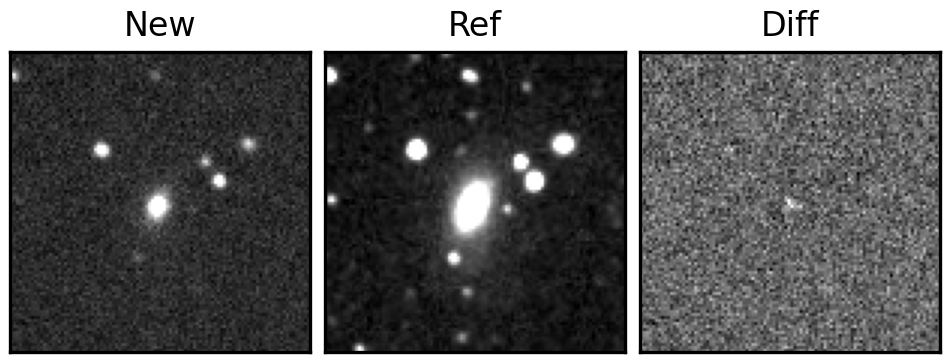
Label: real